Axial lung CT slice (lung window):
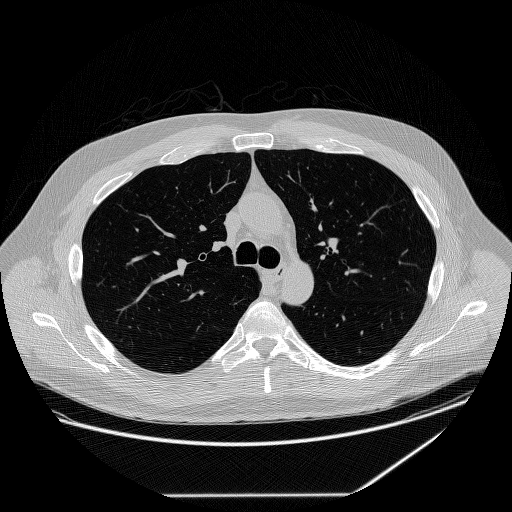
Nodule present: no